Question: I am using jQuery datatable with ICheck box in my MVC4 application.

I try to fired the event of header check box click but it's not working please see my code.
below.
'''
<table id="tblItems" class="table table-bordered table-checkable">
<thead>
<tr>
<th class="checkbox-column">
<input type="checkbox" class="icheck-input" />
</th>
<th>Item No</th>
<th>Name</th>
</tr>
</thead>
<tbody>
<tr>
</tr>
</tbody>
</table>
'''
'''
$(document).ready(function () {
var elementName = "#tblItems";
$(elementName).dataTable({
bProcessing: false,
bLengthChange: false,
bInfo: false,
bPaginate: false,
sAjaxSource: '@Url.Action("GetNeedsToDispatchOrders", "Dispatch")',
aoColumns: [
{
mRender: function (o) { return '<td class="checkbox-column"><input type="checkbox" class="icheck-input" /></td>'; }
},
{ sTitle: "Item No", bSortable: false, },
{ sTitle: "Name", bFilterable: true, bSortable: false, },
],
"fnRowCallback": function (nRow, aData, iDisplayIndex) {
var row = $(nRow).attr("id", $('td:eq(0)', nRow).html());
$('td', nRow).on('click', function (e) {
if ($(this).hasClass('action'))
e.stopPropagation();
});
//Edit
row.find('.clsEdit').click(function () {
var node = $(this).closest('tr');
var table = $(elementName).DataTable()
var column_data = table.row(node).data()[0];
});
//Delete
row.find('.clsDelete').click(function () {
var node = $(this).closest('tr');
var table = $(elementName).DataTable();
var column_data = table.row(node).data()[0];
});
//Row click for details popup
row.click(function () {
var idx = $(this).closest('tr');
var table = $(elementName).DataTable();
var column_data = table.row(idx).data()[0];
});
}
});
});
'''
I need to check or uncheck all row checkbox in the header checkbox checked change event.
I change my header checkbox html like
'''
<input type="checkbox" id="thChk" class="icheck-input" />
'''
and my script
'''
$('#tblItems').on('change', '#thChk', function (event) {
alert(this.checked);
$('#tblItems tbody tr input[type=checkbox]').each(function () {
$(this).prop('checked', this.checked);
});
});
'''
Now the checked status is show in a alert. But i can't checked the tbody tr checkbox.
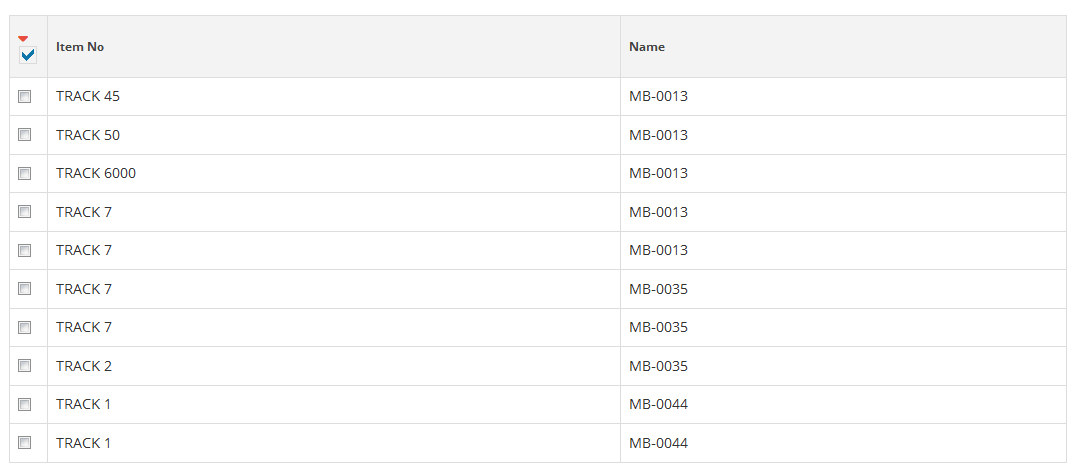
Answer: '''
$('#tblItems').on('change', '#thChk', function () {
alert(this.checked);
var checkStatus = this.checked;
$('#tblItems tbody tr').find('input:checkbox').each(function () {
$(this).prop('checked', checkStatus);
});
});
'''